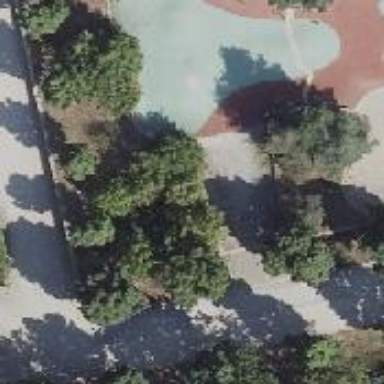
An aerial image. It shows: Deciduous broadleaved tree in park.